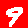
Digit: 9